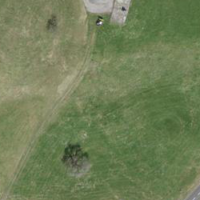
EUNIS habitat code: 24
Species observed at this site:
Veronica persica